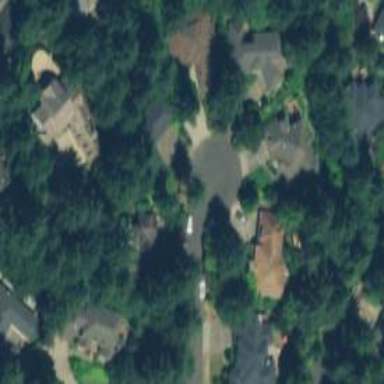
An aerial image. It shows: Residential road with sidewalk on the left.